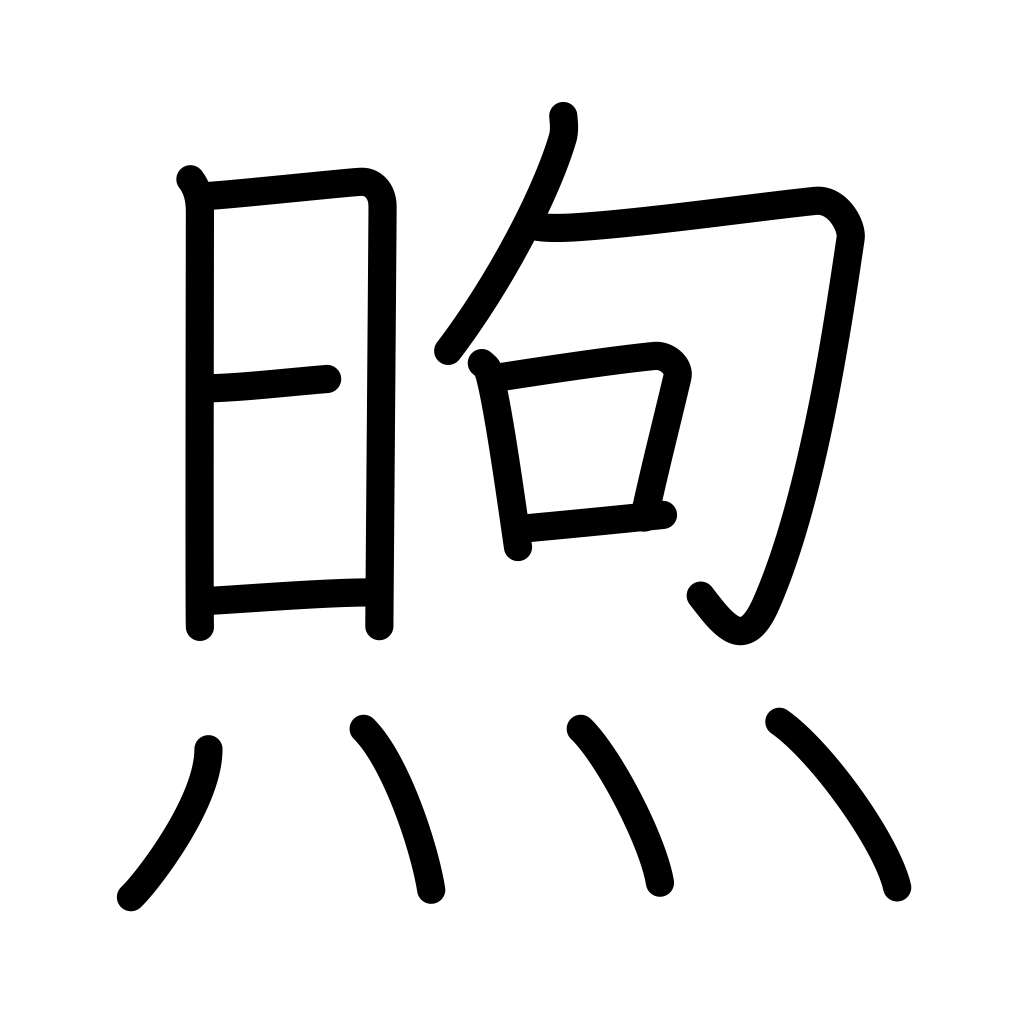
Meaning: warm